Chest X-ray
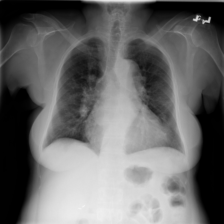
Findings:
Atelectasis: negative
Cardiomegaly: positive
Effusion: negative
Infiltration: negative
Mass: negative
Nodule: negative
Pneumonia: negative
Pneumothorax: negative
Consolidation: negative
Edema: negative
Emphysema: negative
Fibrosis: negative
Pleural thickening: negative
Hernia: negative